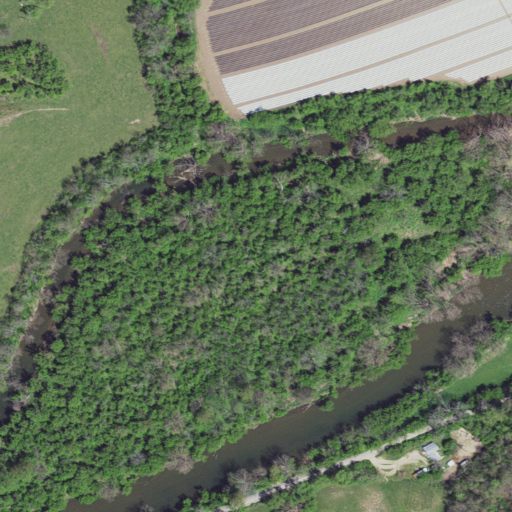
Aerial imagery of island in Virginia named Grays Island containing deciduous forest, woody wetlands, pasture, open development, open water, and low intensity development